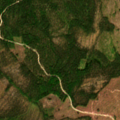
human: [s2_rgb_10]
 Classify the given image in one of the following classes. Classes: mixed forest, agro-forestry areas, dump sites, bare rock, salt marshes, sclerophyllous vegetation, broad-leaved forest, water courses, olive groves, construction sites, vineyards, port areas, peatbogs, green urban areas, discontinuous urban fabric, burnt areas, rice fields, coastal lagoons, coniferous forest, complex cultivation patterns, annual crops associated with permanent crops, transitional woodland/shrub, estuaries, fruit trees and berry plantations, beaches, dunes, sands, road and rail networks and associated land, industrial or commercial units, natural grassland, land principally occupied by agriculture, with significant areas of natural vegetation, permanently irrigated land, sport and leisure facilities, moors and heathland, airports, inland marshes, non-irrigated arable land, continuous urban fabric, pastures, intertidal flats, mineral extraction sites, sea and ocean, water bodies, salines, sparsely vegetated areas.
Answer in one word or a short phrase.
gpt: coniferous forest, transitional woodland/shrub